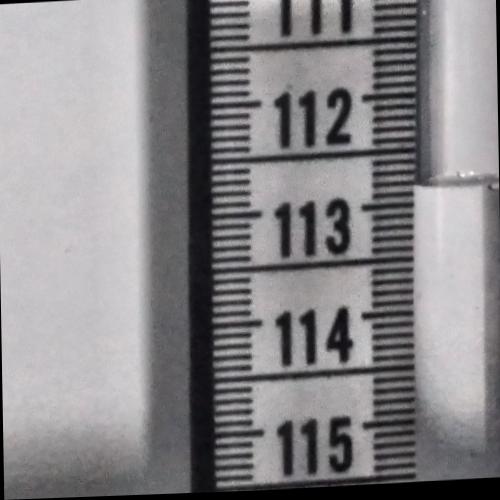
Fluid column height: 112.8 cm